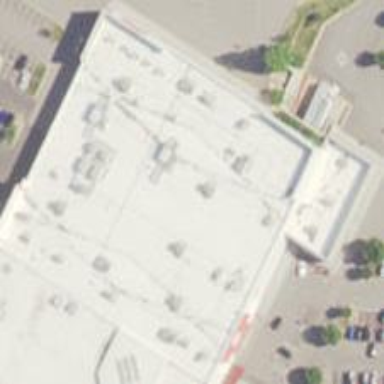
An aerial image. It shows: Retail building that houses department store.